Field crop: maize
Growth stage: 2
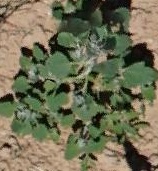
Species: chenopodium